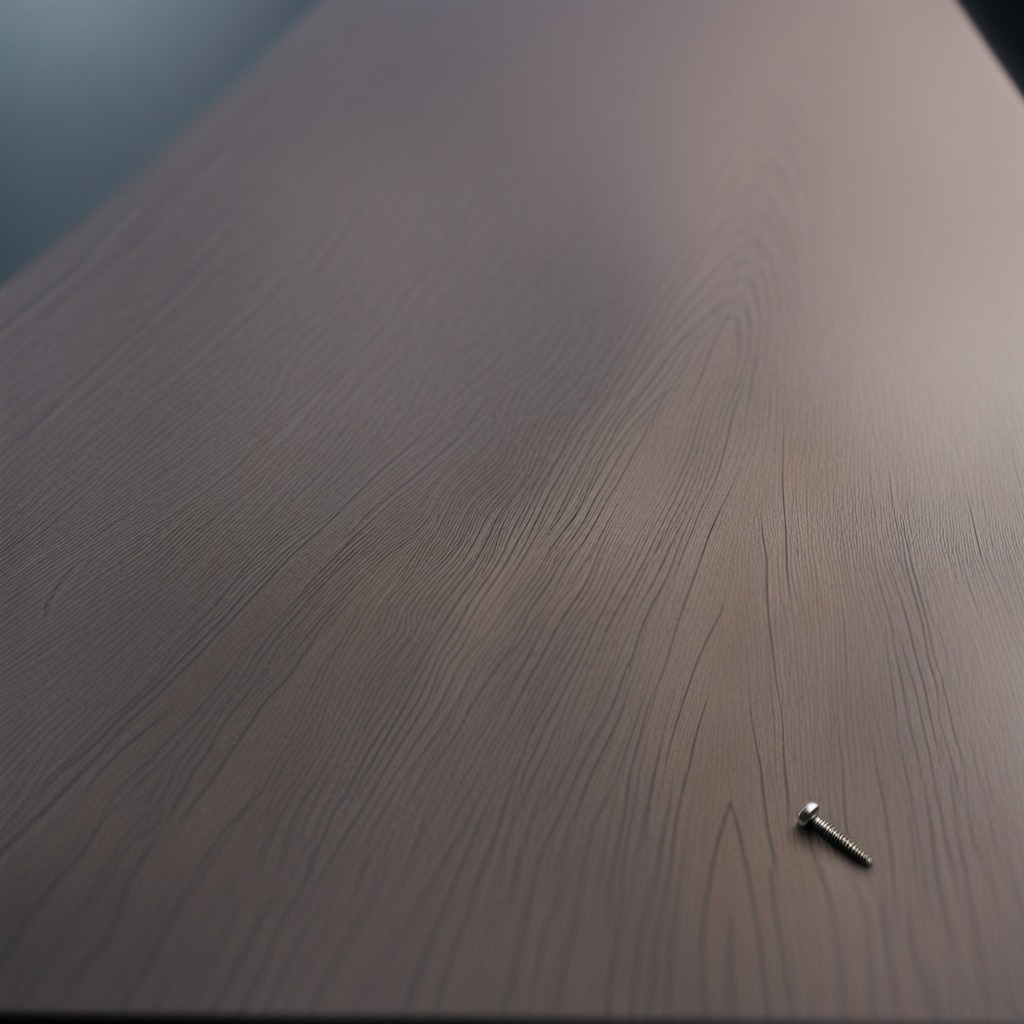
A metal screw is lying on a table with faint burn marks in a small garage at twilight.